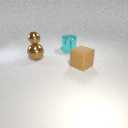
large brown metal sphere in front of large cyan metal cylinder